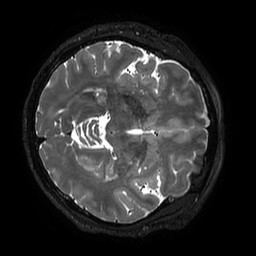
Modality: T2w
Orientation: axial
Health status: ill
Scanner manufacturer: philips
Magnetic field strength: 3 T
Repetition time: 2.5 s
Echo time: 0.331 s